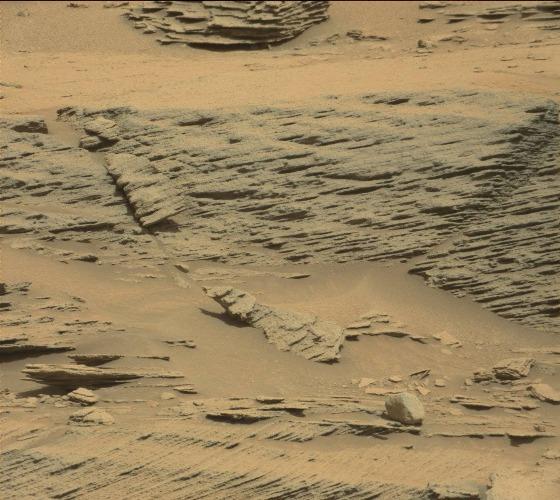
Terrain classes present: Bedrock, Gravel / Sand / Soil, Rock, Shadow